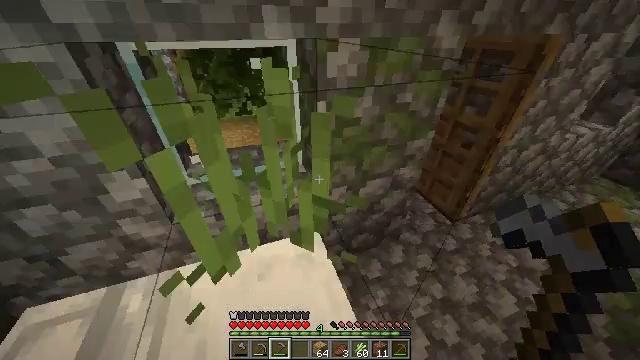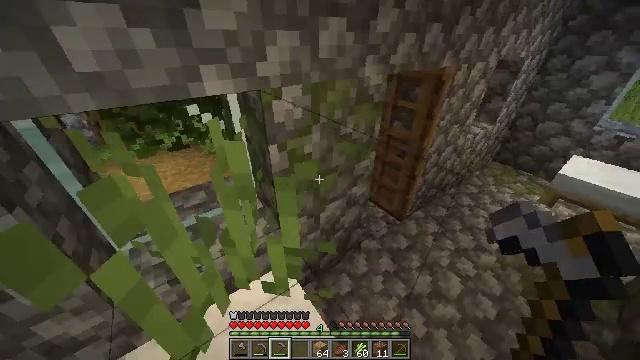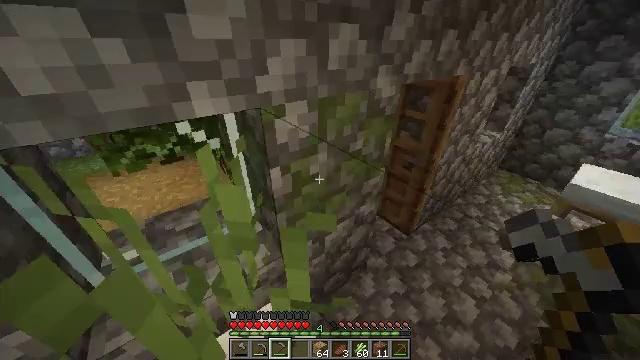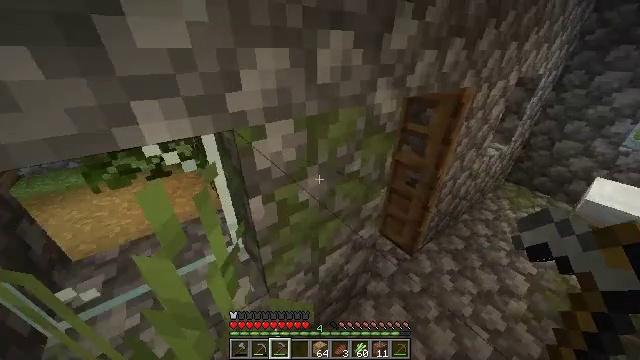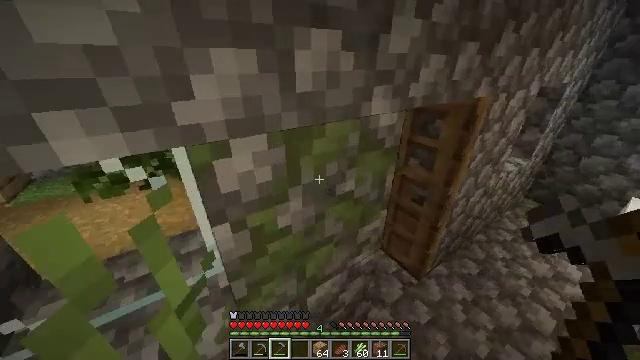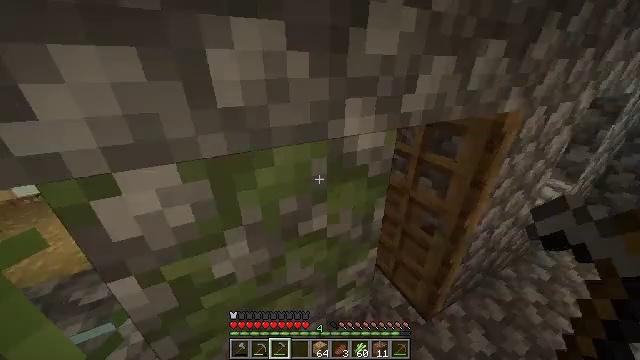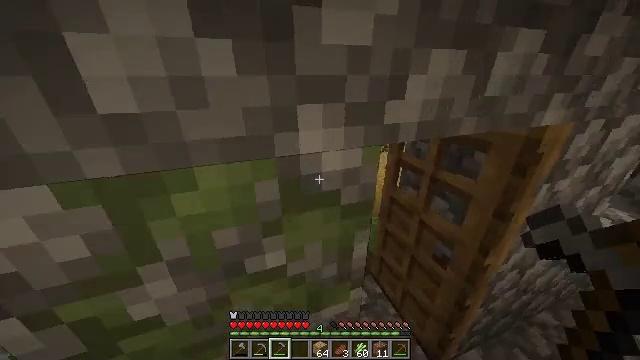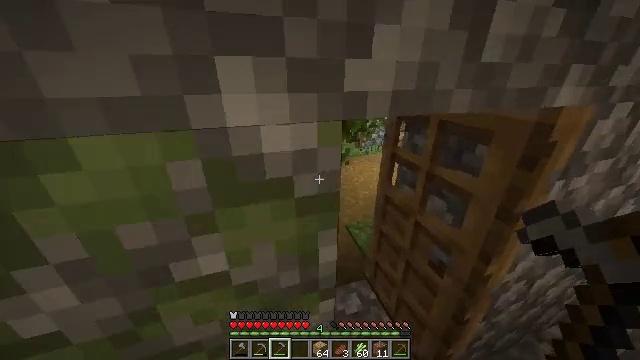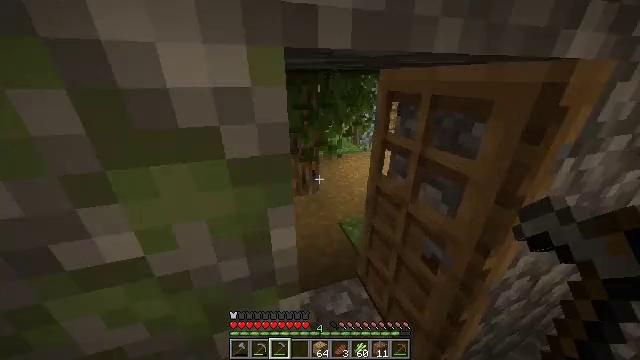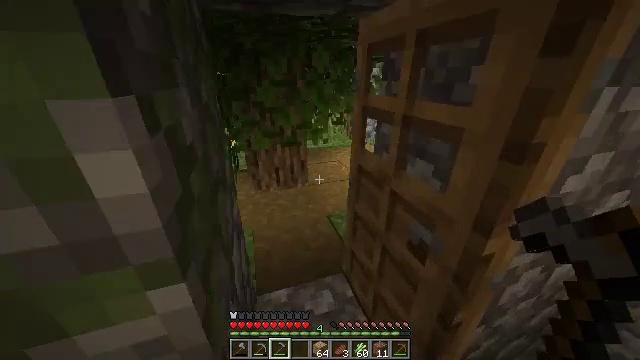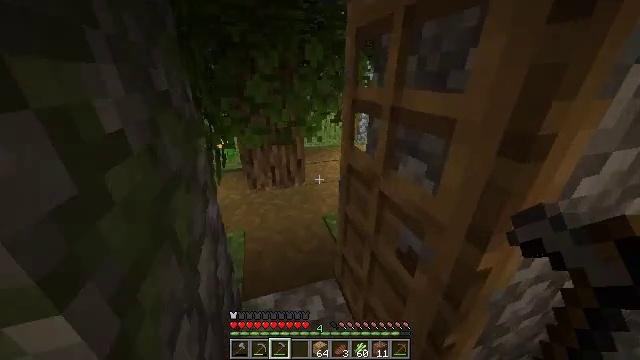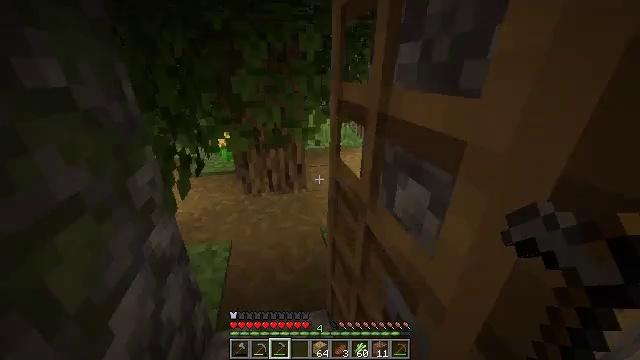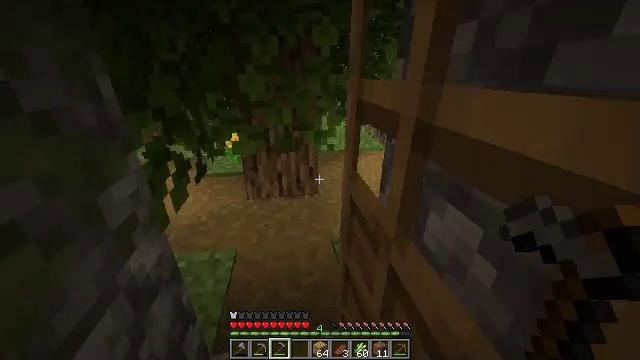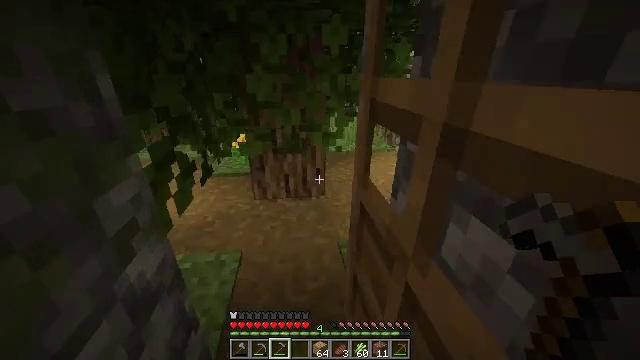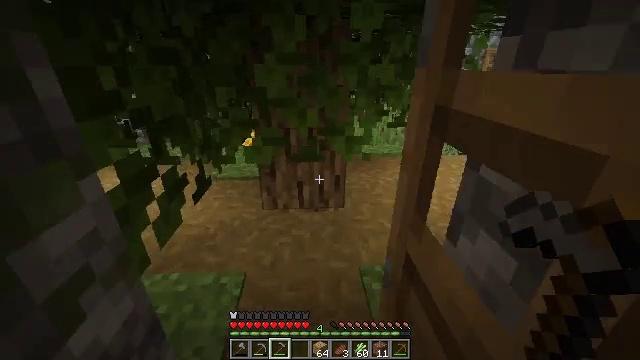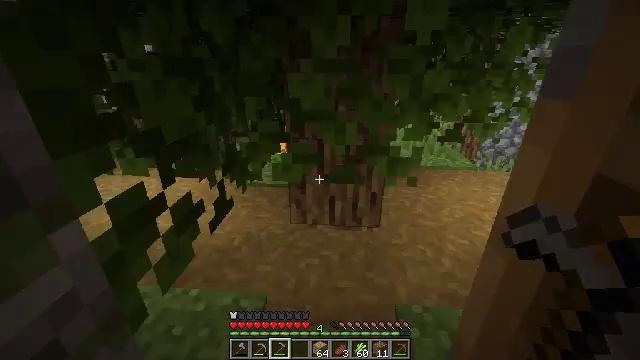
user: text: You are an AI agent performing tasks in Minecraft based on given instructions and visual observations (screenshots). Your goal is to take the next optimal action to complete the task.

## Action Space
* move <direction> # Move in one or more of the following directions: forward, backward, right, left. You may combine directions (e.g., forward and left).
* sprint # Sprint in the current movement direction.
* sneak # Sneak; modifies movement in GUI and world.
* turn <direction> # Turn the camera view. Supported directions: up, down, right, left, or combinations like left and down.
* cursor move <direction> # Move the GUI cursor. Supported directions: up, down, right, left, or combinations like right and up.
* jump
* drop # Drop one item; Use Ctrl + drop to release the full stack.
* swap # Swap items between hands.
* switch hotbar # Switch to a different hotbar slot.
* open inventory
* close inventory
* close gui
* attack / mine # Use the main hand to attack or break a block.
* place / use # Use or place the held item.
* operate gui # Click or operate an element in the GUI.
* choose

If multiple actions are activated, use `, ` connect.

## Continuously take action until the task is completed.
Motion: motion action
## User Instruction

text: Collect some oak leaves.
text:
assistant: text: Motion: move forward and move right, sprint, turn right and up
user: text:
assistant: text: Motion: move forward and move right, sprint
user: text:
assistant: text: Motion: move forward and move right, sprint, turn up
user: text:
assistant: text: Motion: move forward and move right, sprint, turn left and up
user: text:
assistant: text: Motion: move forward and move right, sprint, turn left and up
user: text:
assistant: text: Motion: move forward and move right, sprint, turn left and up
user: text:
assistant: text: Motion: move forward and move right, sprint, turn left
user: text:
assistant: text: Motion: move forward and move right, sprint
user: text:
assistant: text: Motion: move forward, sprint
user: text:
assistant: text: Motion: move forward, sprint, turn left
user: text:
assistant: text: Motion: move forward, sprint, turn left
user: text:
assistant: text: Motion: move forward and move right, sprint, turn left
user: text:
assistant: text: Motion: move forward and move right, sprint, turn left
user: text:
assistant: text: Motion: move forward and move right, sprint, turn left
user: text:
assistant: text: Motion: move forward, sprint, turn left
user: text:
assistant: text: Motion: move forward, sprint, turn left and up
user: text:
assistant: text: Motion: move forward, sprint, turn left
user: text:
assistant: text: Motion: move forward, sprint, turn left
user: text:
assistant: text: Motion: move forward, sprint, turn left
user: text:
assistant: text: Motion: move forward, sprint, turn left
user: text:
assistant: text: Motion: move forward and move right, sprint, turn left
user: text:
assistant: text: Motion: move forward and move right, sprint, turn left
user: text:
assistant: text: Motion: move forward and move right, sprint, turn left, attack / mine
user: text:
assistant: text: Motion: move forward, sprint, turn left, attack / mine
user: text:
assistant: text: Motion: move forward, sprint, turn left, attack / mine
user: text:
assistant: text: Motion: turn left, attack / mine
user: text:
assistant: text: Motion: attack / mine
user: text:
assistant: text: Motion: attack / mine
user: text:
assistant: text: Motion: attack / mine